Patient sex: F
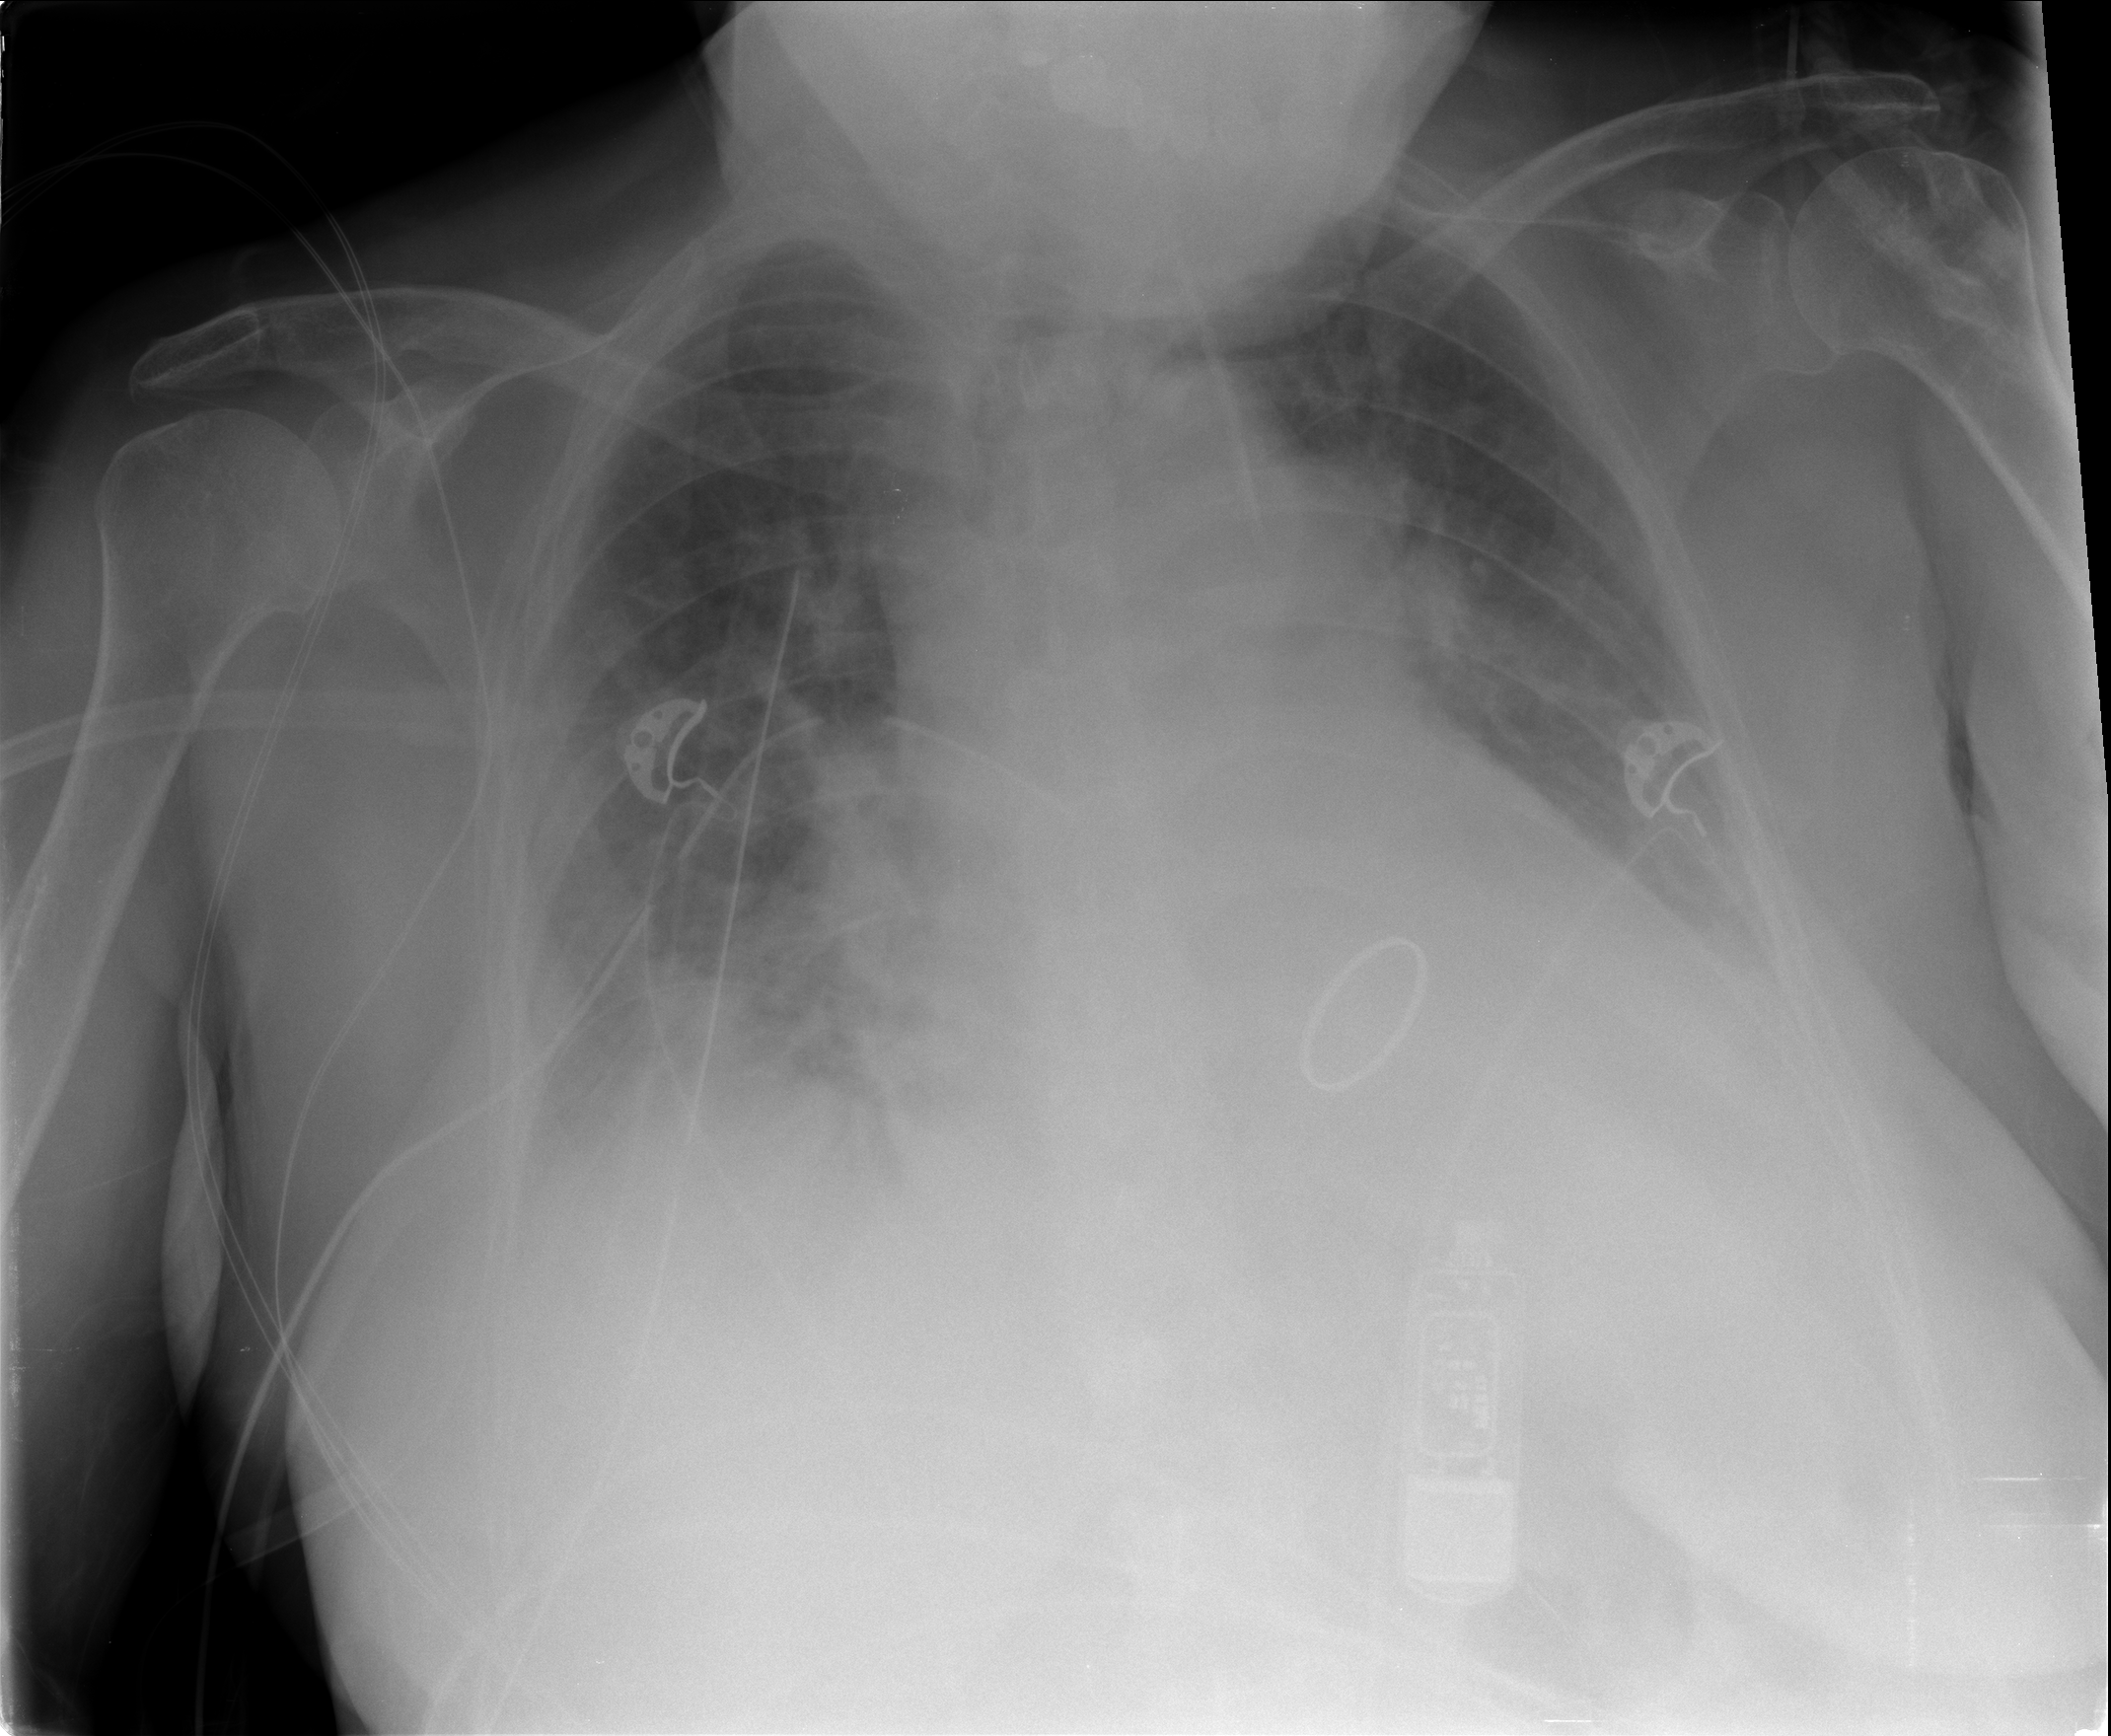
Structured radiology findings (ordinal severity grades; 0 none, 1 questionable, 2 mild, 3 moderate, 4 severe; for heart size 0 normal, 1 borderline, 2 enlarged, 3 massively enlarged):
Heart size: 2
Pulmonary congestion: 3
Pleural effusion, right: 2
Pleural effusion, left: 2
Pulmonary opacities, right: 2
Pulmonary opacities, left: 0
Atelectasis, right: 2
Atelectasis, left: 0